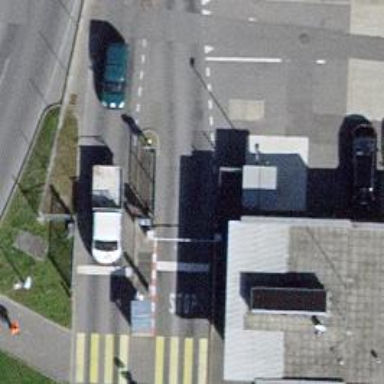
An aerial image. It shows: Lift gate barrier.